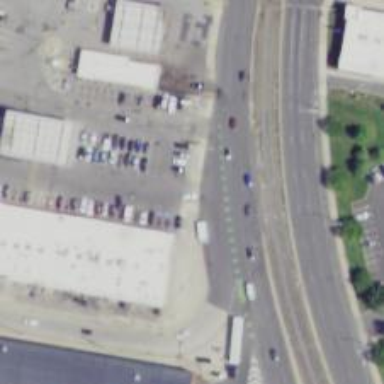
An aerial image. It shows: Unmarked crossing on the road.